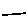
Label: line